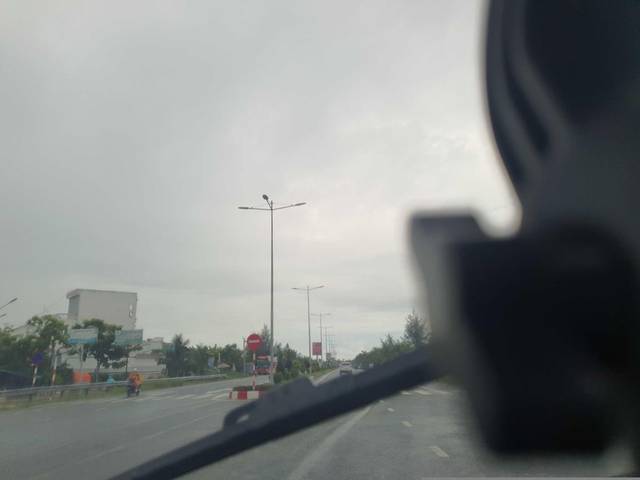
Region: Vietnam
Coordinates: 15.879, 108.372